Question: <URL> which the user can reject.
My question is, how do I make the optional scopes mandatory? I do not want users to sign up without their email. They are free to reject the entire request, but I do not want them to sign up without all the necessary scopes. All or nothing.
I have seen sites do this:

There is no option to revoke specific scopes. How do they do it?
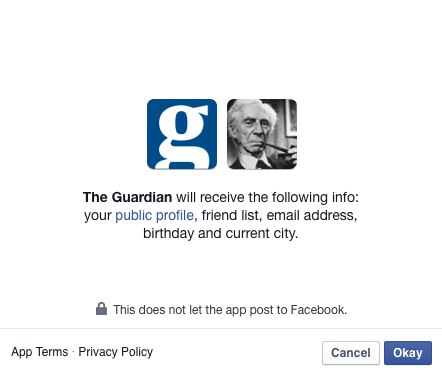
Answer: Edit: I'm guessing the key is using the API v1.0, as the permission selecting was introduced in v2.0. This is most likely what the Guardian does. Whether it's intentional or not, I don't know. By April 30th, 2015 all apps will be required to use the v2.0
A possible workaround:
I don't think there's a specific callback of the Facebook login where the status is returned. You can however use '/{user-id}/permissions' and loop through the result after the login has been initiated. If any status is not flagged as 'granted', deny the user access. As you didn't specify a language, I will write an example in PHP:
'''
$res = $facebook->api('/v2.0/me/permissions', array('fields' => 'status'));
$granted = true;
for($i=0;$i<count($res['data']);$i++)
{
echo $res['data'][$i]['status'];
if($res['data'][$i]['status']!="granted")
{
$granted = false;
}
}
if($granted == true)
{
//Login
}else{
//Deny access
}
'''
Did not yet try this with an app I declined specific permissions with. But any flag other than granted should change the process.